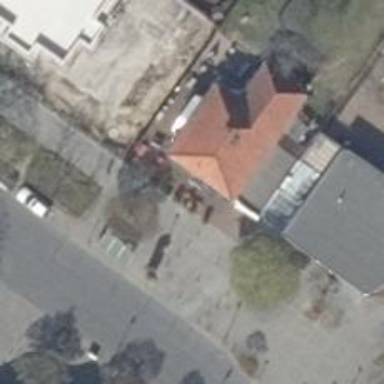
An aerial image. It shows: Café.